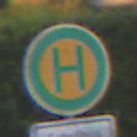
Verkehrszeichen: Haltestelle
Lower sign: ZeitangabenMitBeschraenkungAufWochentage5
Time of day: SunriseSunset
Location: Outdoor (Urban)
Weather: Clear
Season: NotSpecified
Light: Natural